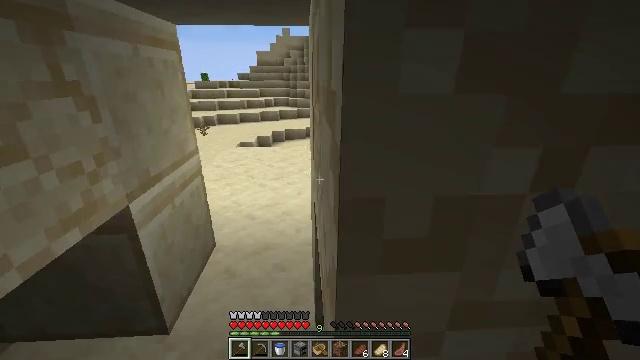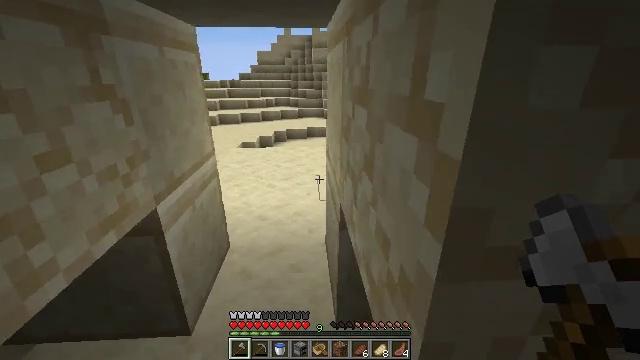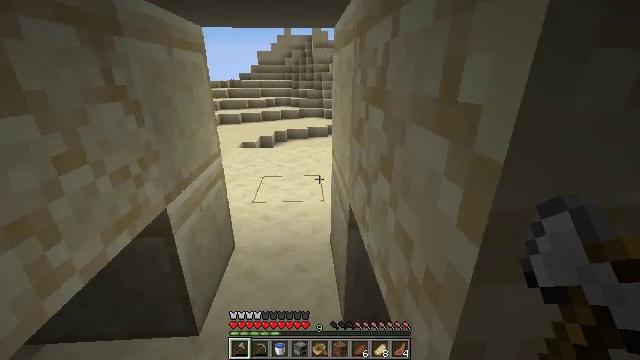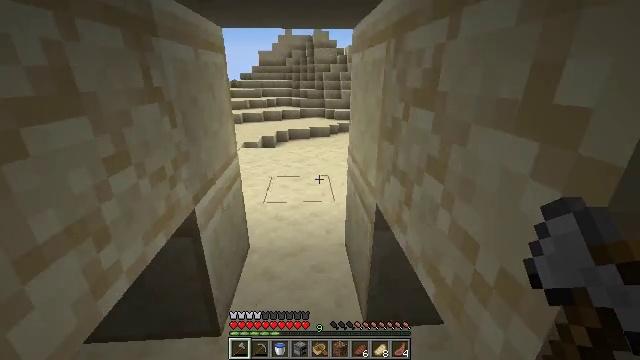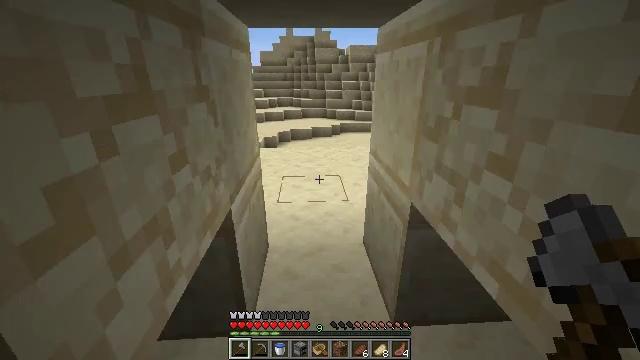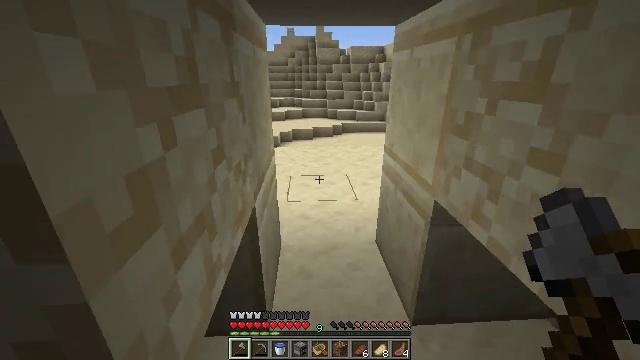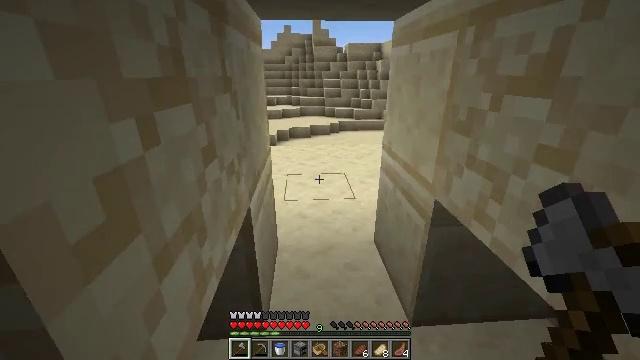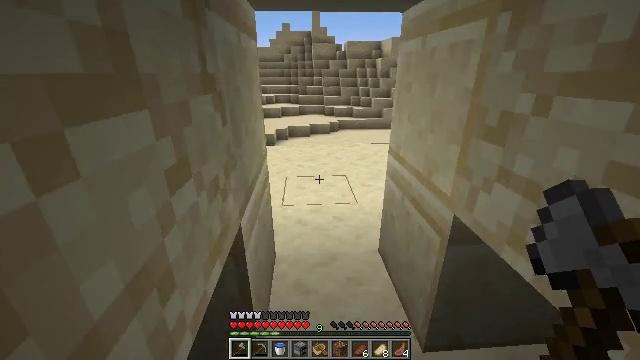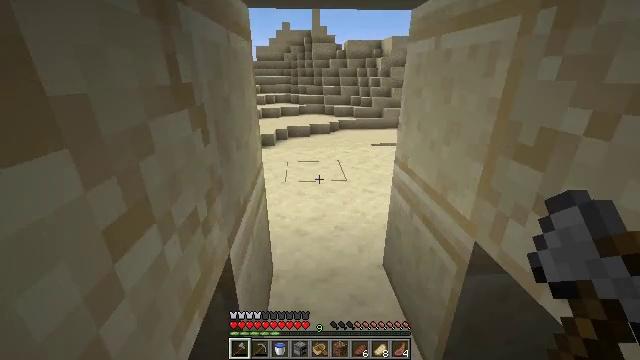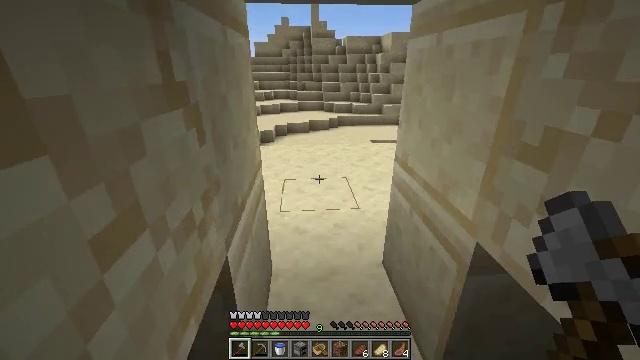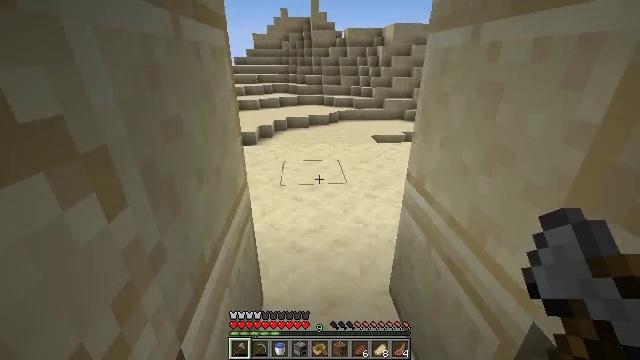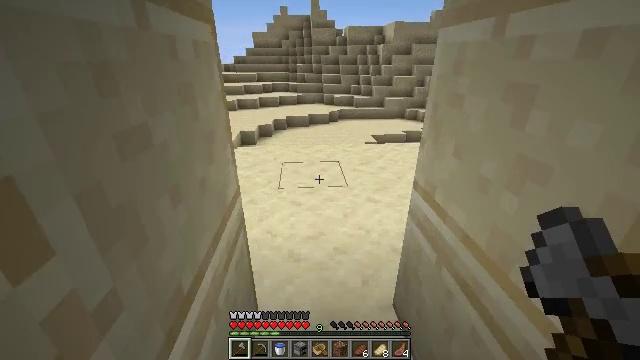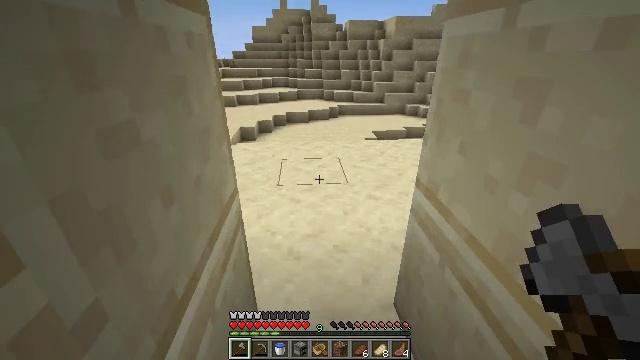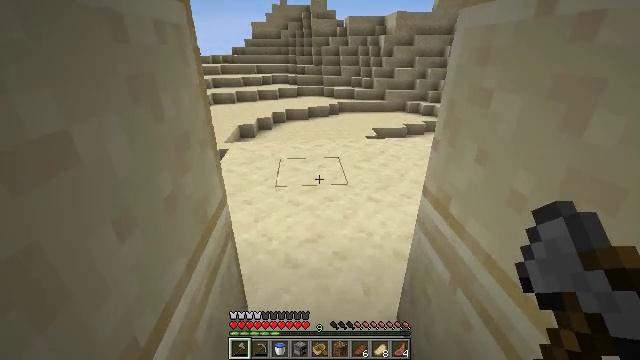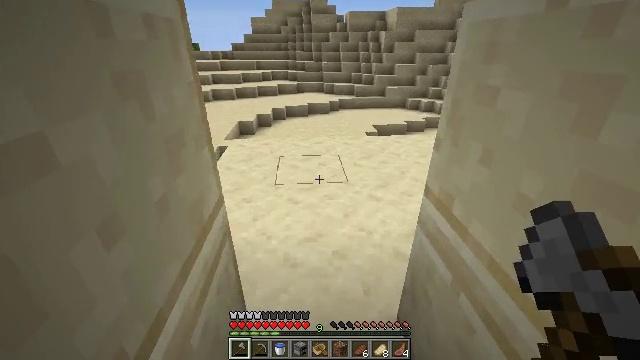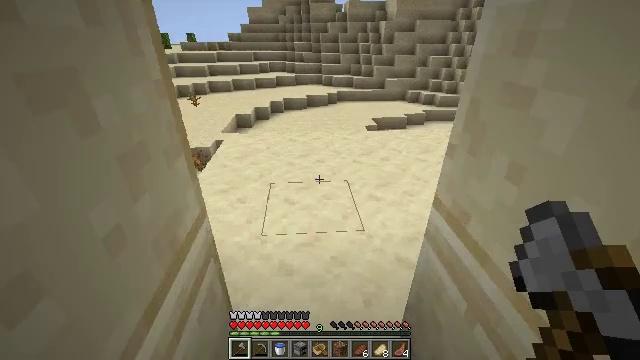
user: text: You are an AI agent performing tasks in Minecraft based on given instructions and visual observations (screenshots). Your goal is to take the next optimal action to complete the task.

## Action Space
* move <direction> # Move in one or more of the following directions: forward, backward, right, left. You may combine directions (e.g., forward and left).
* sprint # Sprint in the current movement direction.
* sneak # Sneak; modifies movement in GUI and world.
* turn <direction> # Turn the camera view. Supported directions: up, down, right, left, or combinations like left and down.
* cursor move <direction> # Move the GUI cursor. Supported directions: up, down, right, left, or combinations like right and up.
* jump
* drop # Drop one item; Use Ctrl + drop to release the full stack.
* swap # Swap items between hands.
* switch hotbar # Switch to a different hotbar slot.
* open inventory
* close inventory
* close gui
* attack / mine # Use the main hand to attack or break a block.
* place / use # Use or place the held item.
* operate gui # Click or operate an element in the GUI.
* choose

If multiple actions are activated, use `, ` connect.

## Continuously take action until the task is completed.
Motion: motion action
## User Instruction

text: Remove blue terracotta to use elsewhere.
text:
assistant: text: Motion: move left
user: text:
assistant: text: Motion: move left
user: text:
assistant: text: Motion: move left
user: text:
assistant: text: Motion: move left
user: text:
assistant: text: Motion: no_op
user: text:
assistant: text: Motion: move forward
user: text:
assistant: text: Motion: move forward
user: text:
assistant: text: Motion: move forward
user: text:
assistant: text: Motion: move forward
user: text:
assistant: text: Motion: move forward, turn down
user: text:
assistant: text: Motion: no_op
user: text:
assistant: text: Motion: no_op
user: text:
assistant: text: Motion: move forward
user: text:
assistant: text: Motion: move forward
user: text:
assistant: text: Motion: move forward, turn down
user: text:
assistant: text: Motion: move forward
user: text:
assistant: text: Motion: move forward
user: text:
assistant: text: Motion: move forward, turn right and down
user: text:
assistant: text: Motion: turn right and down
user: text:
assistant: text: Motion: turn right and down
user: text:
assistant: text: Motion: turn right
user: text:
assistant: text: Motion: turn right
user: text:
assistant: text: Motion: move left, turn right
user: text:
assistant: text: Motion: move left
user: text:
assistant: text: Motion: move left, turn right
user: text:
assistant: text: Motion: move left, turn right
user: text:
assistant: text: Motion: move left, turn right
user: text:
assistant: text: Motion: turn right
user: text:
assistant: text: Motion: turn right
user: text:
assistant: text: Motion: move right